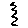
Label: zigzag